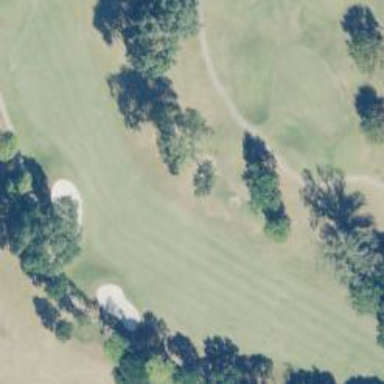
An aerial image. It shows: View of golf hole.